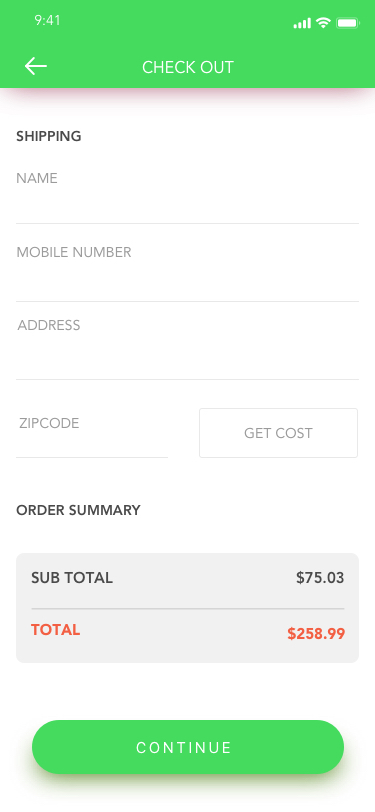
Text in this UI design:
SUB TOTAL
$75.03
$258.99
TOTAL
SHIPPING
ORDER SUMMARY
NAME
MOBILE NUMBER
ADDRESS
ZIPCODE
GET COST